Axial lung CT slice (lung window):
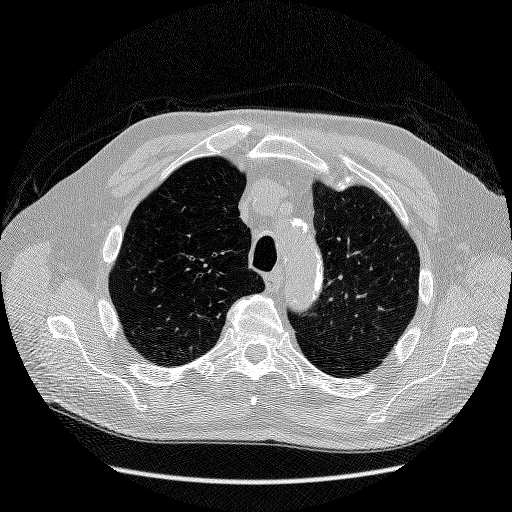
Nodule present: no